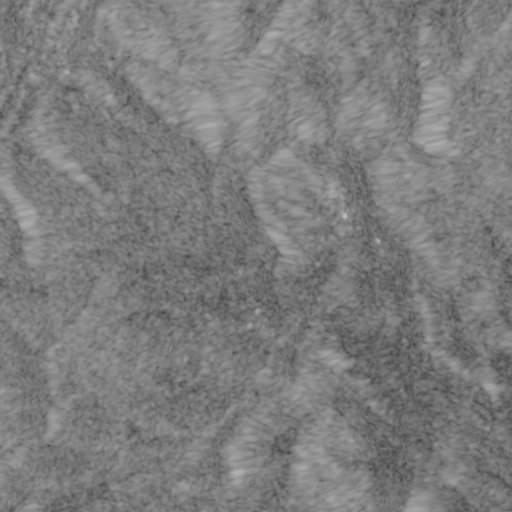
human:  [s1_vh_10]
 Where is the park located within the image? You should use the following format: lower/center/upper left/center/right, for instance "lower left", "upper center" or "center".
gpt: The park is located in the center of the image.
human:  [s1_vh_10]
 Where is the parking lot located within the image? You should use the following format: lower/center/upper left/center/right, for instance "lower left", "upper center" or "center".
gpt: The parking lot is located in the upper left of the image.
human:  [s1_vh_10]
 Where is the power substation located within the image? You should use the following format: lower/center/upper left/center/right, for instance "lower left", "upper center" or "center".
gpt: The power substation is located in the upper left of the image.
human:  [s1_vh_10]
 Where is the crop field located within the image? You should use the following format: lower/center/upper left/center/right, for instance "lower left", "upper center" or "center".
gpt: There is no crop field in the image.

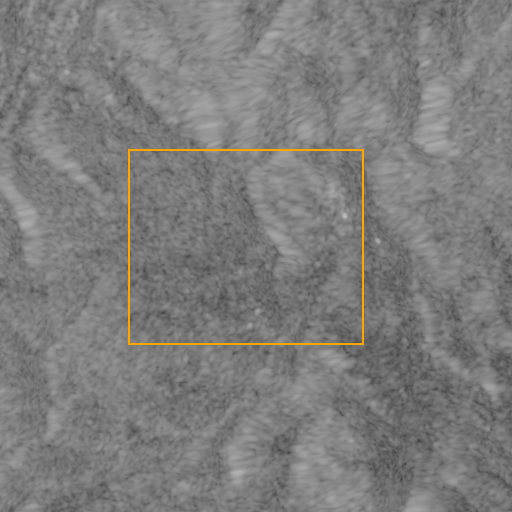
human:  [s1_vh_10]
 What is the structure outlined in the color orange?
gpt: There is no orange outline.
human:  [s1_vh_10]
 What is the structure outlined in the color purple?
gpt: There is no structure outlined in purple.